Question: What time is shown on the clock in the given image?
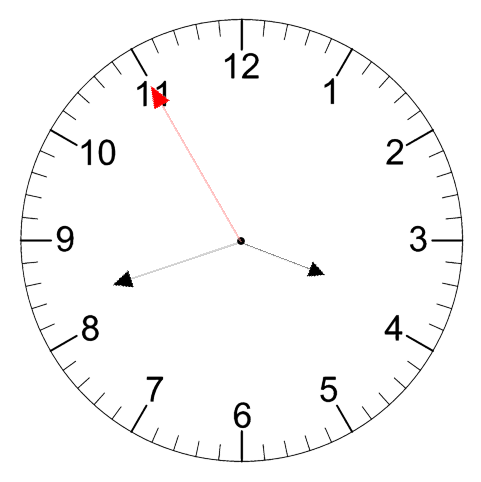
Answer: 03:41:55